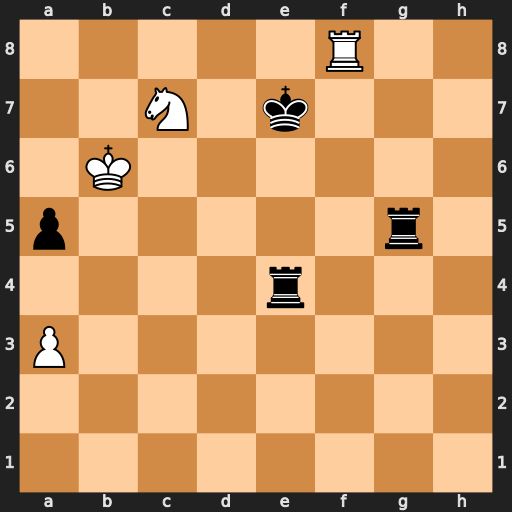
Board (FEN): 5R2/2N1k3/1K6/p5r1/4r3/P7/8/8
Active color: w
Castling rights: -
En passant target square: -
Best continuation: Re8+ Kd7 Rxe4 Rg6+ Kb7